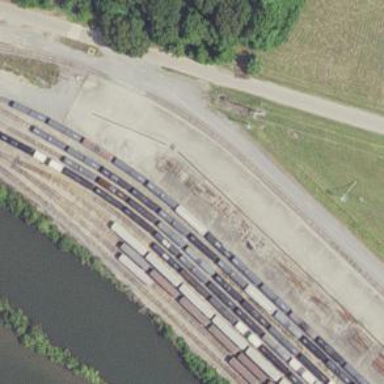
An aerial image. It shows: Railway yard used for servicing trains.